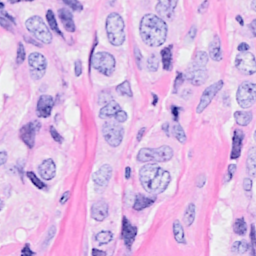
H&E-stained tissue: Breast